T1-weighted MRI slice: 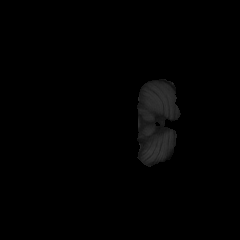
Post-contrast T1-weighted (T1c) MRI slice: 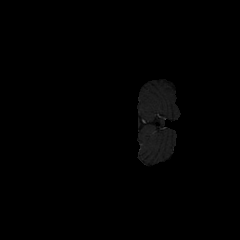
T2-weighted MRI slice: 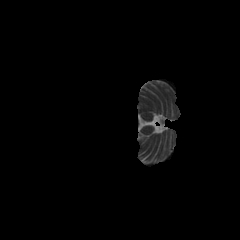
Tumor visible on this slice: no